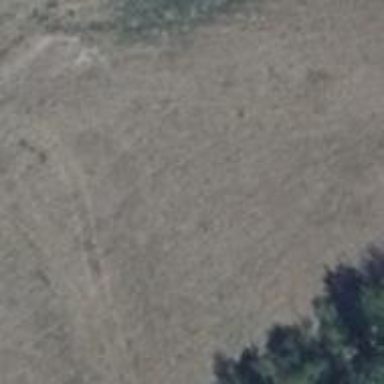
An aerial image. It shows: Grass track road with grade 5 tracktype.